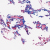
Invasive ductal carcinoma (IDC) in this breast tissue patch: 0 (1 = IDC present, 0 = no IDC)